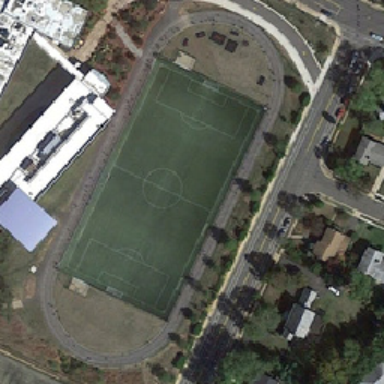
Some buildings and green trees are near the playground .